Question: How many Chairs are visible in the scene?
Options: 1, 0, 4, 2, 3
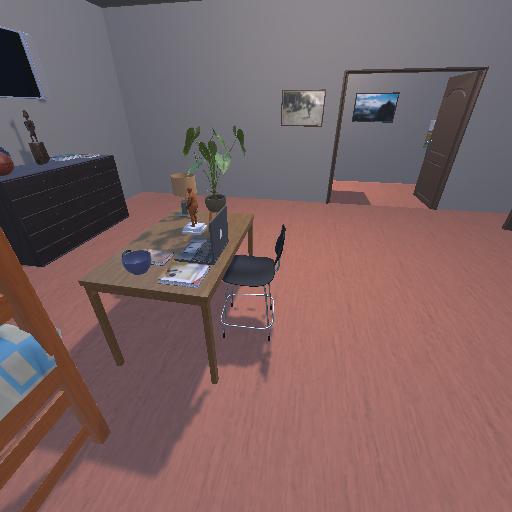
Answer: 1